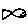
Label: fish